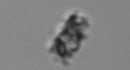
Label: detritus